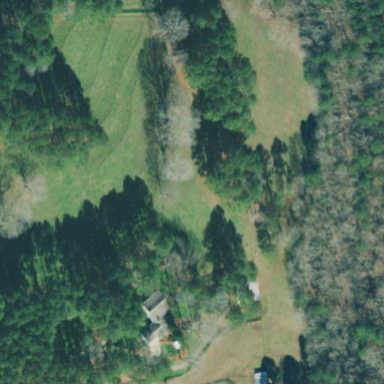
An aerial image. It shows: Farm.